Question: I have created a VB .NET command Line application, to call a Active X Dll. This displays a non-modal form. I run this application via installshield to execute on installation of the software. However I get the following error:

Making any modification to the VB6 code is not an option, so is there a way of calling non-modal forms from a VB .Net application.
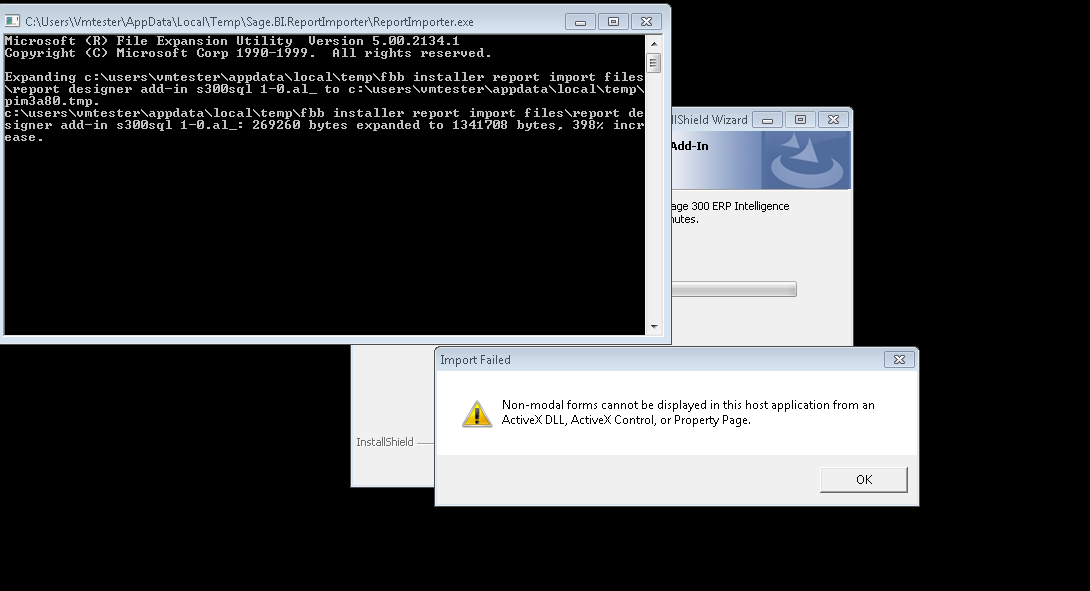
Answer: This post may answer some questions. From my understanding you aren't able to show a non-modal form from an ActiveX DLL, the two options are to either modify the DLL to show a modal form or to recompile it as an executable.
<URL>
The post mostly just links to this KB article <URL>